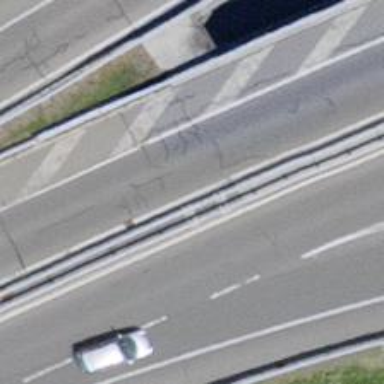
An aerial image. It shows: Bridge on motorway link.